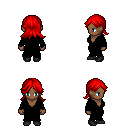
a pixel art fantasy rpg character, female body template, human, dark skin, black robe, red pants, red loose hair, black shoes, four views (front, back, left, right), 2x2 character sprite sheet, small pixel art, hard edges, no anti-aliasing